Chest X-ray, AP view. Patient: 28 years old, sex F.
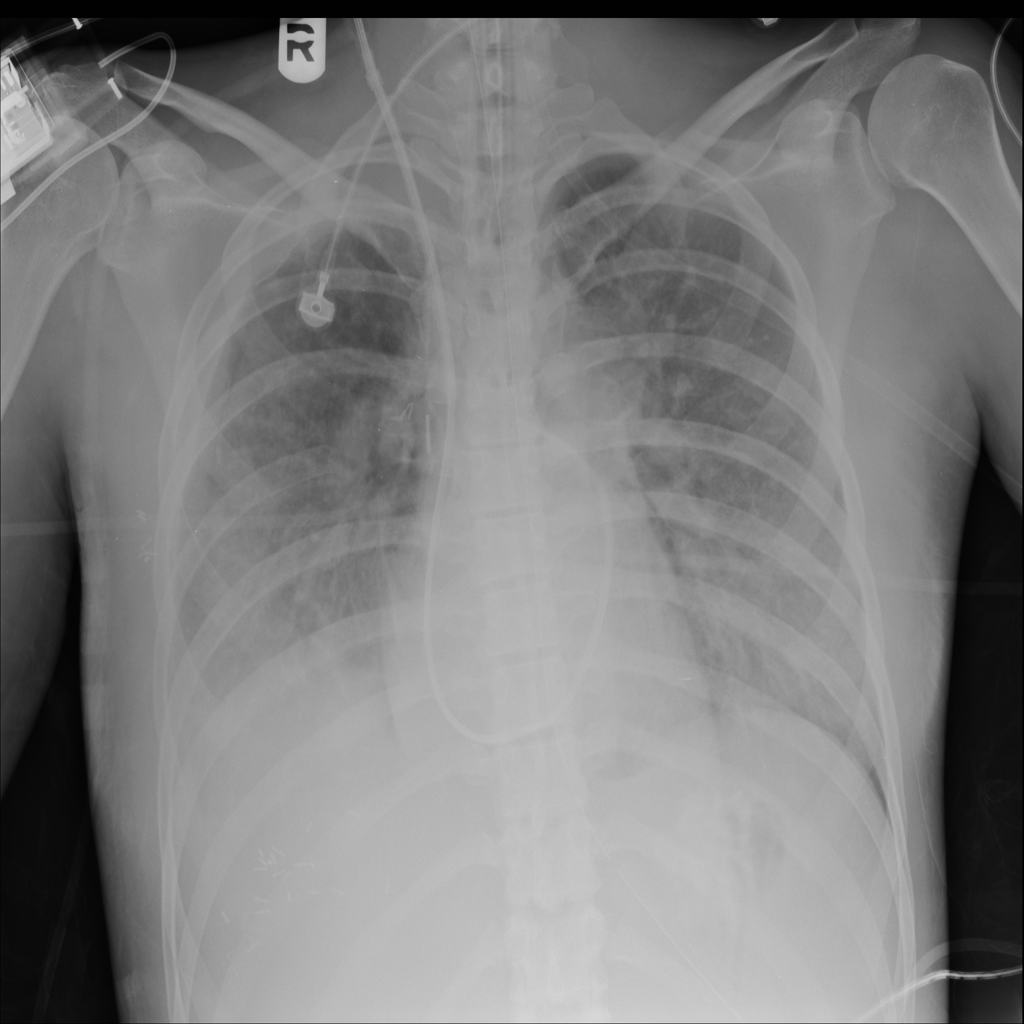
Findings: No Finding